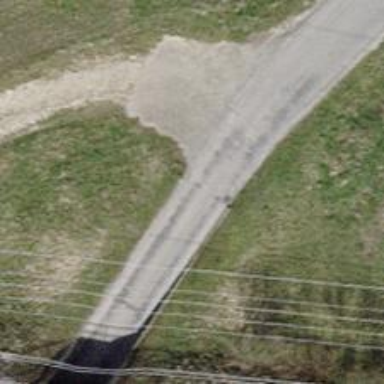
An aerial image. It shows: Unclassified road with asphalt surface and embankment.